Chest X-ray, AP view. Patient: 25 years old, sex F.
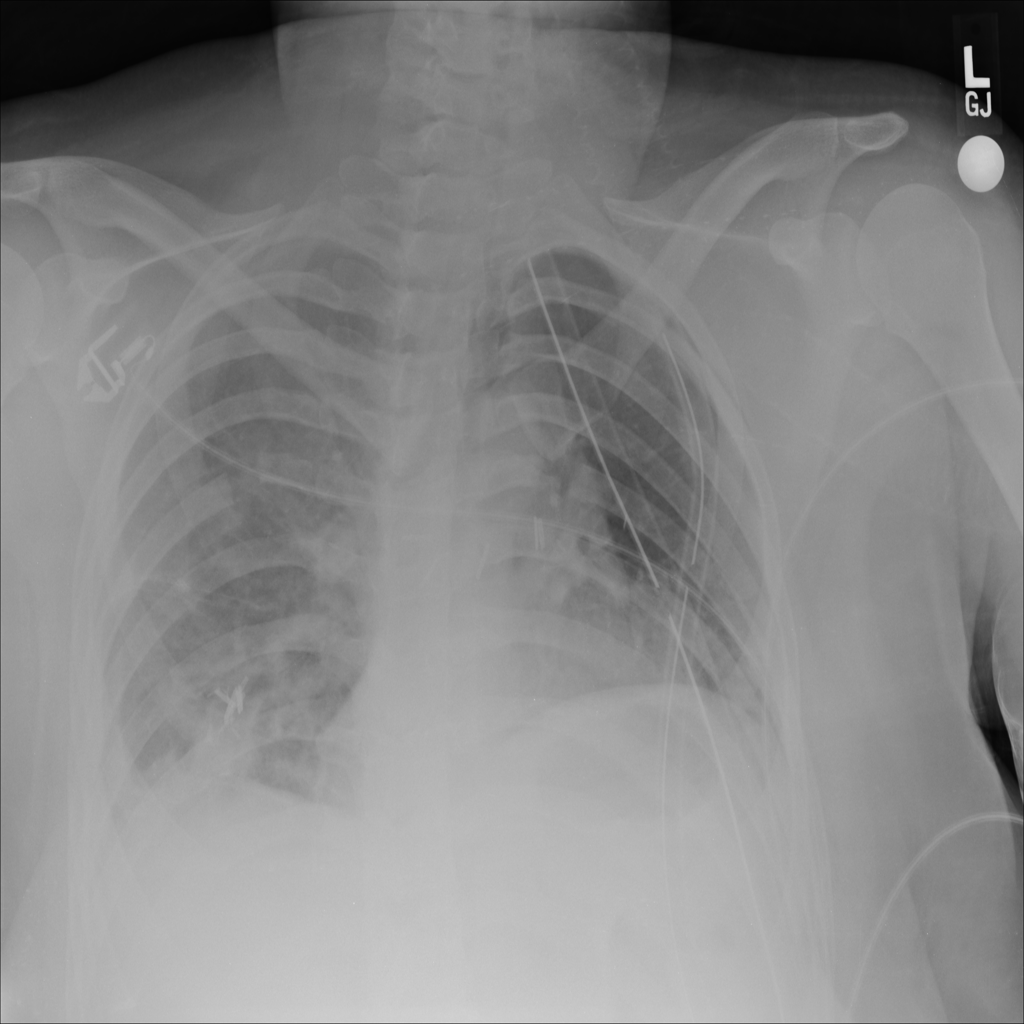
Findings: No Finding